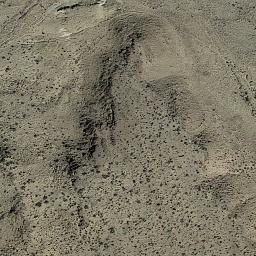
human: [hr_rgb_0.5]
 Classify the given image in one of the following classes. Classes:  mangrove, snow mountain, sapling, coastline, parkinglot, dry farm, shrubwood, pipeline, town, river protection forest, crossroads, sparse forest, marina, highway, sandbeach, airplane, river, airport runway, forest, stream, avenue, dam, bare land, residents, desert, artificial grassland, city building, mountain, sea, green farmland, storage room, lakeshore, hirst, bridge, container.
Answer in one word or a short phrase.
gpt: bare land